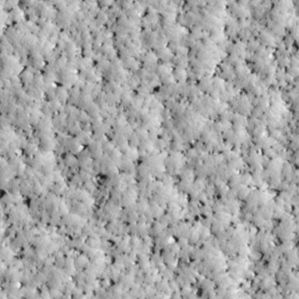
Label: non_frost